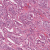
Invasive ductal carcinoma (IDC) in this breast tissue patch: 1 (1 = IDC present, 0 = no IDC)